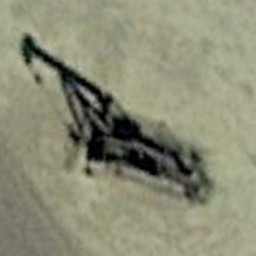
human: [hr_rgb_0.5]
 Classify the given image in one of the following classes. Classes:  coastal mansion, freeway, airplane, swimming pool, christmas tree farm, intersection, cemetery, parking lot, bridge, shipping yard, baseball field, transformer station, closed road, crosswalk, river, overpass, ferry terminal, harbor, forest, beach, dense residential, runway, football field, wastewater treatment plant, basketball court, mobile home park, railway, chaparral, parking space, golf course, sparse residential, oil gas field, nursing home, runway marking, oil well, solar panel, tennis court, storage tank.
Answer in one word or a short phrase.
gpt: oil well